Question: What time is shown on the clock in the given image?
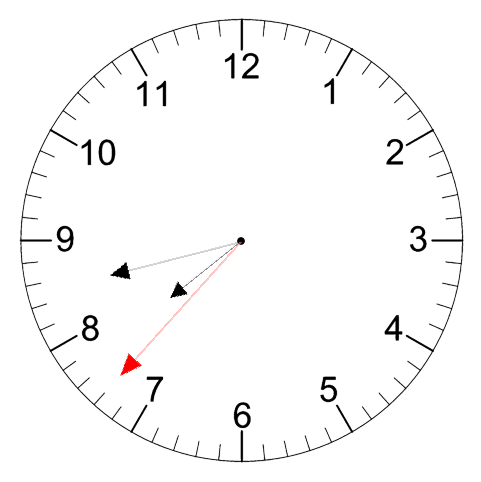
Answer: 07:42:37